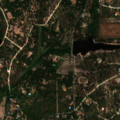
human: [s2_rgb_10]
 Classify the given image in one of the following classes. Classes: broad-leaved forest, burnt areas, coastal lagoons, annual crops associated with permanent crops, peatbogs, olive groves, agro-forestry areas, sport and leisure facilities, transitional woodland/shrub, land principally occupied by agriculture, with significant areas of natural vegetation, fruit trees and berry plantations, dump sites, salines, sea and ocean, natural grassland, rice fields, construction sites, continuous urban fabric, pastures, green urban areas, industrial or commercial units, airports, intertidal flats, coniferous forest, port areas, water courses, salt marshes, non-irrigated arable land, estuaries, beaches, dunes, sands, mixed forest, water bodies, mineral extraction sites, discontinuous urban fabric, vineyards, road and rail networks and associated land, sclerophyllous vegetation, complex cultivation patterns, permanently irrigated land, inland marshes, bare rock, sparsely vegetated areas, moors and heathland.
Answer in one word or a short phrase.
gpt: discontinuous urban fabric, complex cultivation patterns, mixed forest, transitional woodland/shrub